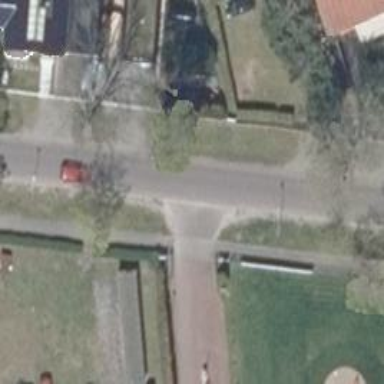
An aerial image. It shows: Asphalt road classified as tertiary.